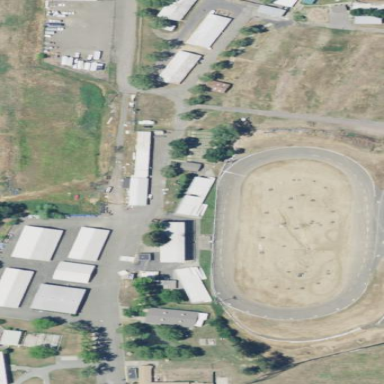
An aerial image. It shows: Motor sport raceway.